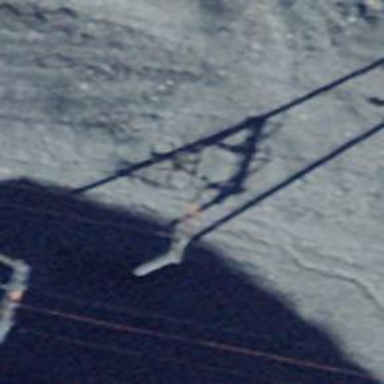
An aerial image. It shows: Pylon for aerialway.